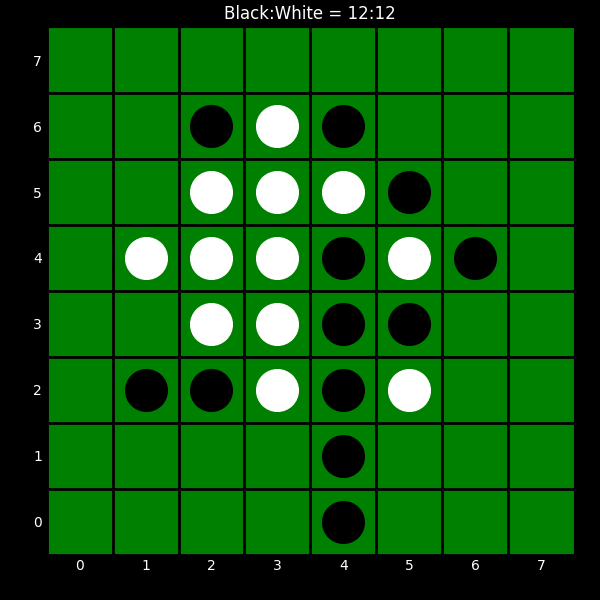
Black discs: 12
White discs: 12